Interaction volume radius: 5 \u00c5
Interaction volume height: 15 \u00c5
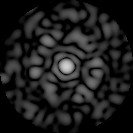
Disorder parameter: 0.8412